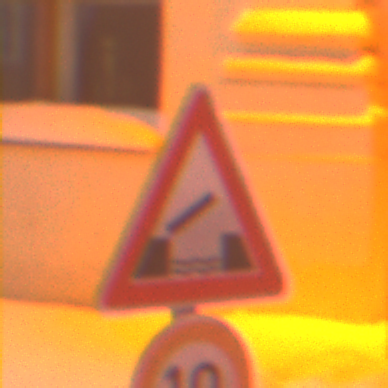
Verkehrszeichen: BeweglicheBruecke
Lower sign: Geschwindigkeit10
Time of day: Night
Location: Outdoor (Urban)
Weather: Overcast
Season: Winter
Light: Artificial